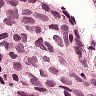
Metastatic tissue present: yes